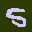
Label: 5